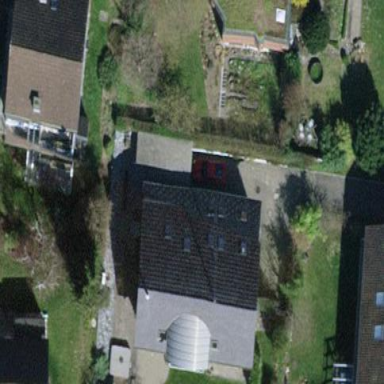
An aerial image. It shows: Building with tile roof.